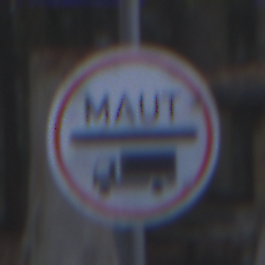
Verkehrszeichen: Mautpflicht
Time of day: MorningAfternoon
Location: Outdoor (Nature)
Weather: Overcast
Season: Winter
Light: Natural